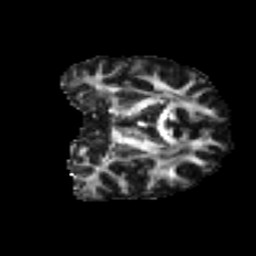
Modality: FA
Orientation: coronal
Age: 67
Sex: male
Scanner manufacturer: ge
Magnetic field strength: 3 T
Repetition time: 7.8 s
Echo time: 0.0609 s